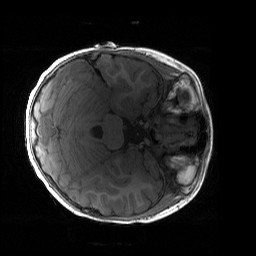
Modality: T1w
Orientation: axial
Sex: female
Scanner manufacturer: siemens
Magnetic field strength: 3 T
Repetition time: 1.9 s
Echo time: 0.00243 s